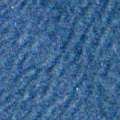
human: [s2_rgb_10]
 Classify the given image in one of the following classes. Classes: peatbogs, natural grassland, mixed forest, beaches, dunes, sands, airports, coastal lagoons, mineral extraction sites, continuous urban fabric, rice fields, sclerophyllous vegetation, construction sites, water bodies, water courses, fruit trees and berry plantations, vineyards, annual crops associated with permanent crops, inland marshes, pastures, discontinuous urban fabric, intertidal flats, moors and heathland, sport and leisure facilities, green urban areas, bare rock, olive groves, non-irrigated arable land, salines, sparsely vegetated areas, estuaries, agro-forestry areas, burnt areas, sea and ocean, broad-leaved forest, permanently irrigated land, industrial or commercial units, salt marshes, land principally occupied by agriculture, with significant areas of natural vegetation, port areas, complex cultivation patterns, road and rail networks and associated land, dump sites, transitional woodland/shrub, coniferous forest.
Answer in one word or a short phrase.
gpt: sea and ocean